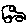
Label: car